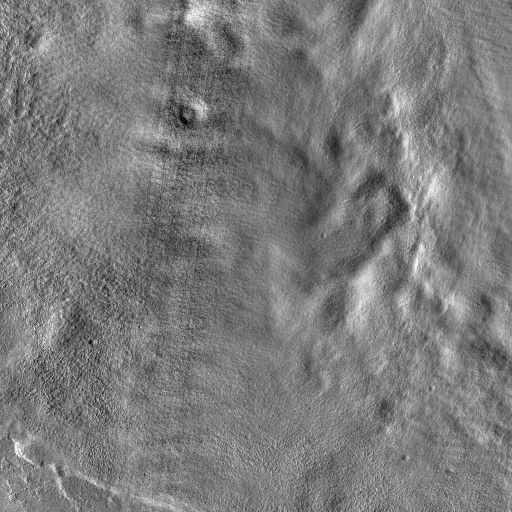
Crater classes present: Background, Other